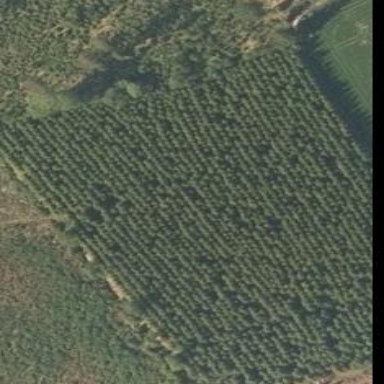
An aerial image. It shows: Needle-leaved orchard.